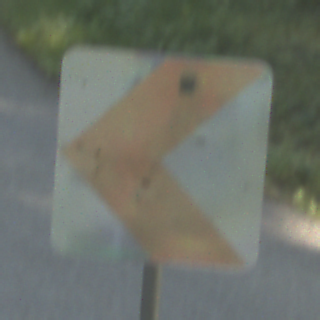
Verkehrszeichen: RichtungstafelnInKurvenKleinRechts
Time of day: MorningAfternoon
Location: Outdoor (Nature)
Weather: Clear
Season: NotSpecified
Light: Natural